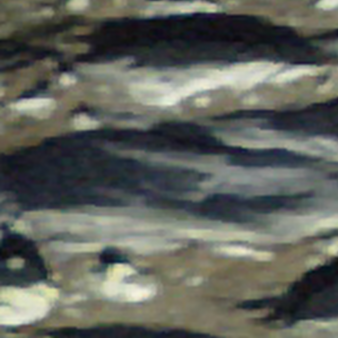
Label: other